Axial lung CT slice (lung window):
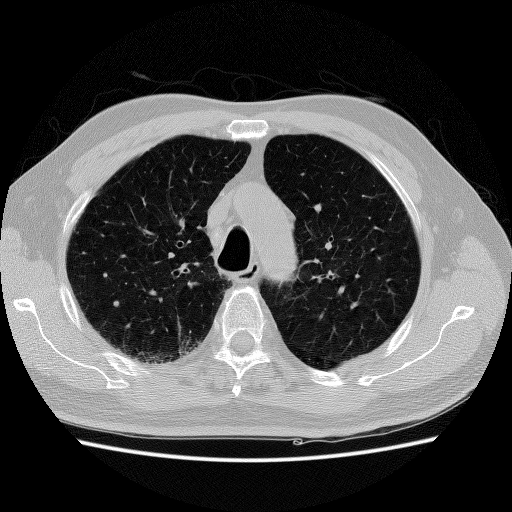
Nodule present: no